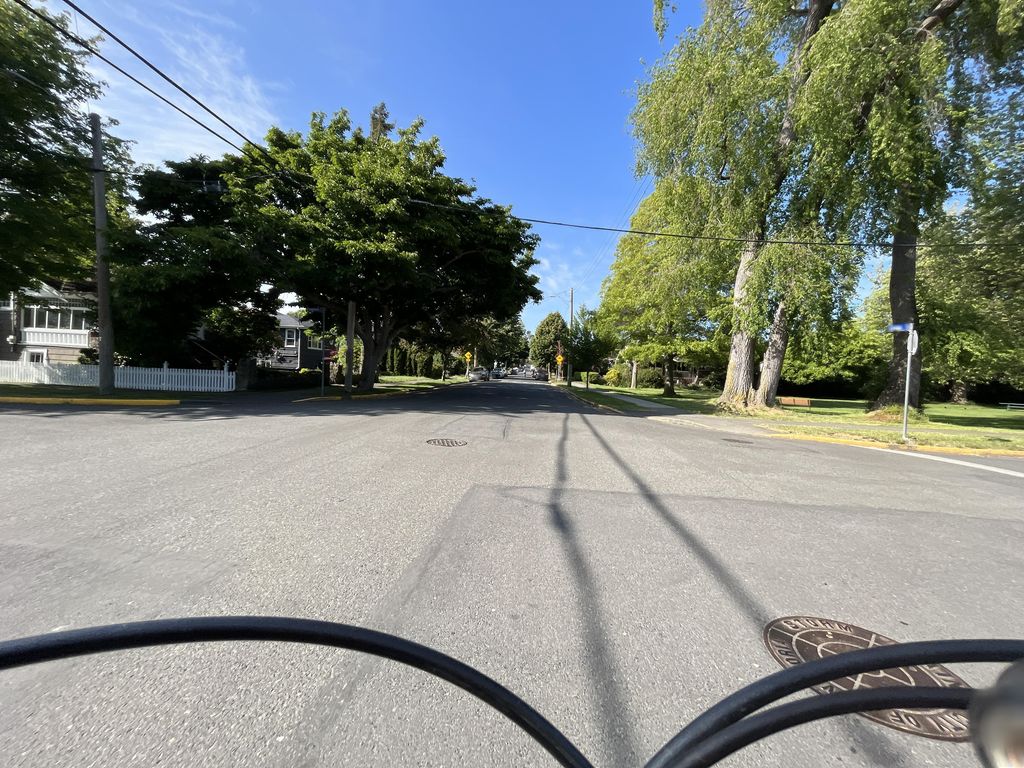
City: victoria